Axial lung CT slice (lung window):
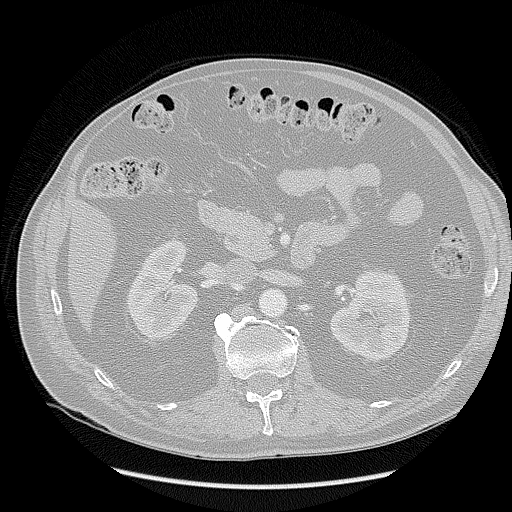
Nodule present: no